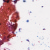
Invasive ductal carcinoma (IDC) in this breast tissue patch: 0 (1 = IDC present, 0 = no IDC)